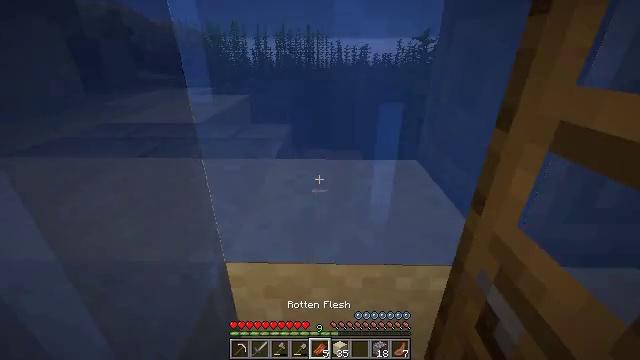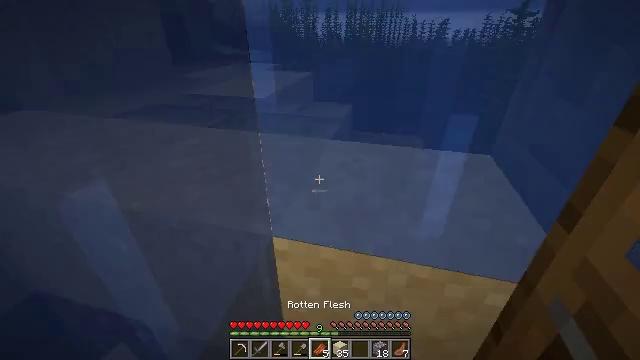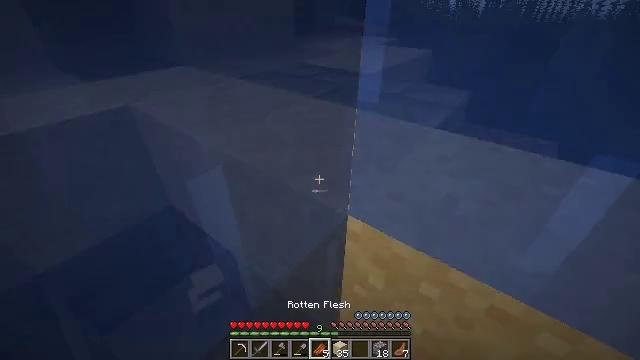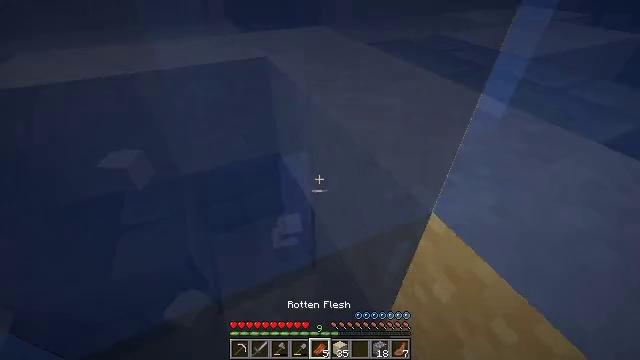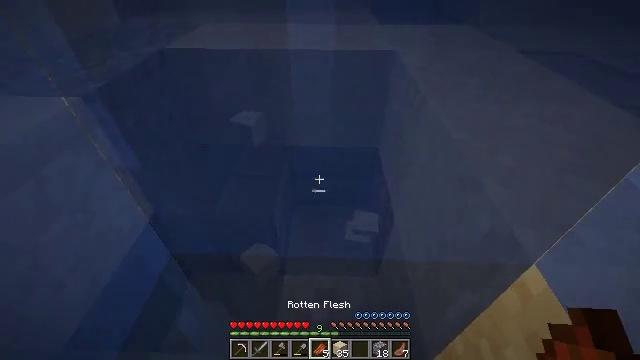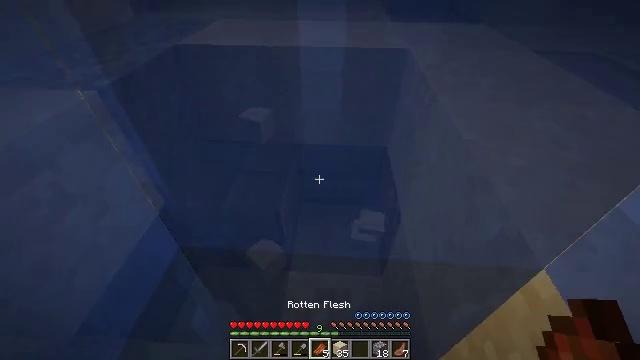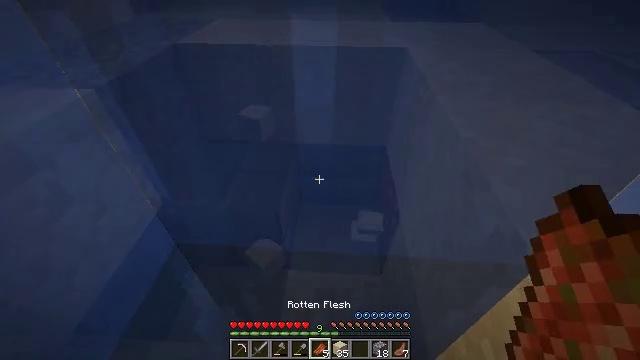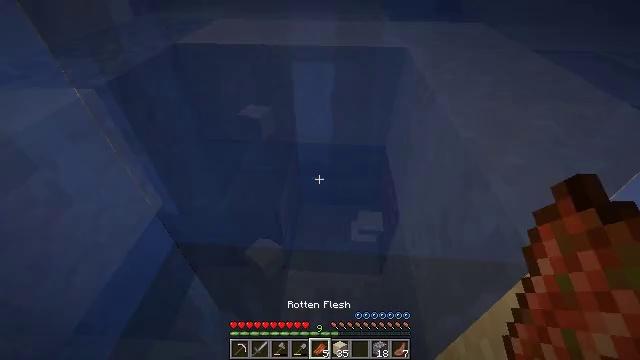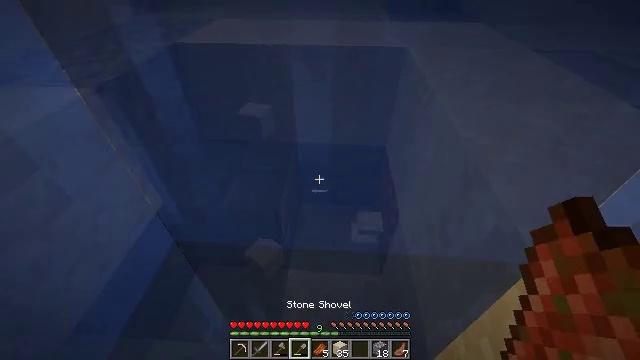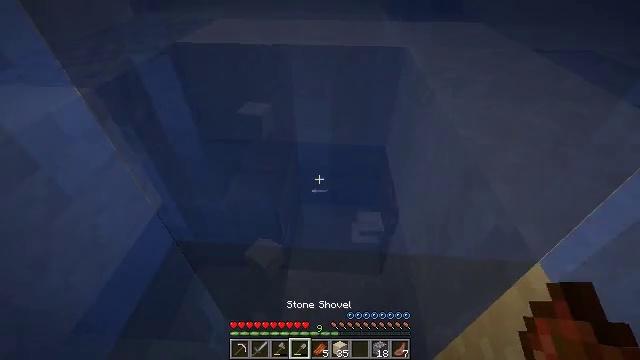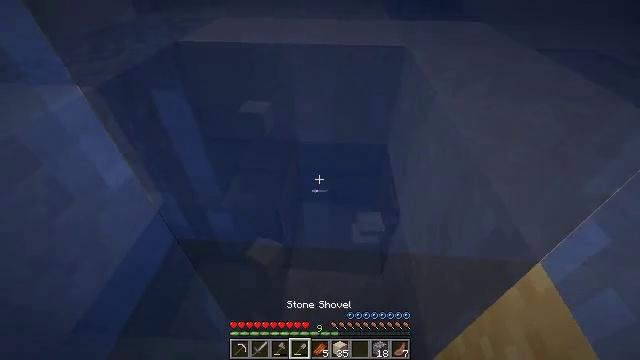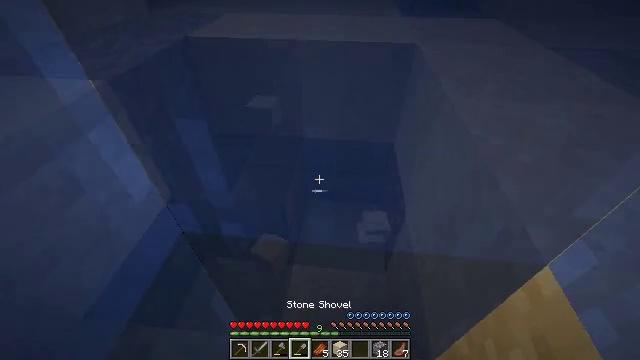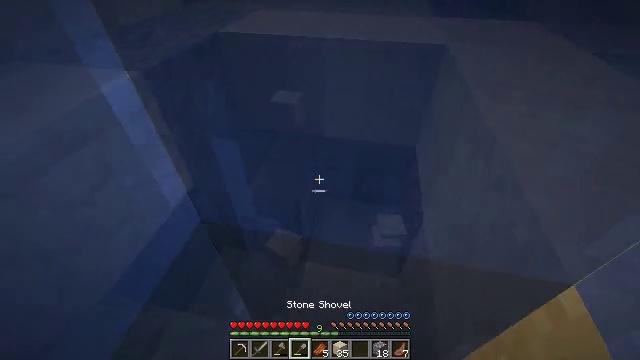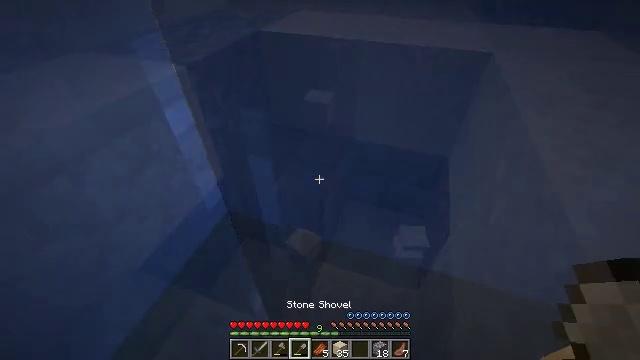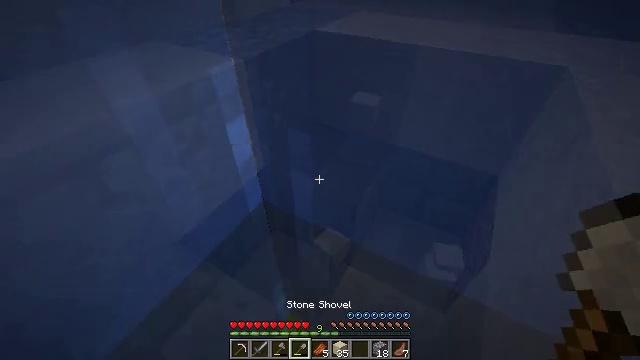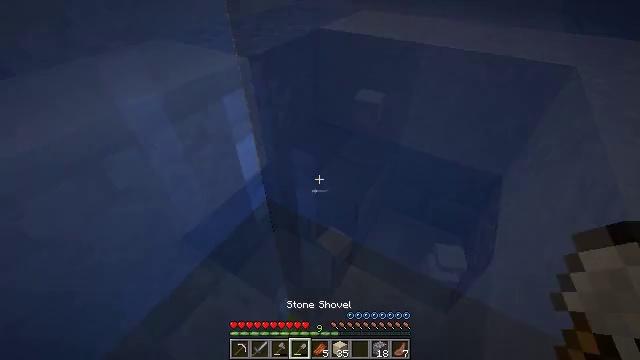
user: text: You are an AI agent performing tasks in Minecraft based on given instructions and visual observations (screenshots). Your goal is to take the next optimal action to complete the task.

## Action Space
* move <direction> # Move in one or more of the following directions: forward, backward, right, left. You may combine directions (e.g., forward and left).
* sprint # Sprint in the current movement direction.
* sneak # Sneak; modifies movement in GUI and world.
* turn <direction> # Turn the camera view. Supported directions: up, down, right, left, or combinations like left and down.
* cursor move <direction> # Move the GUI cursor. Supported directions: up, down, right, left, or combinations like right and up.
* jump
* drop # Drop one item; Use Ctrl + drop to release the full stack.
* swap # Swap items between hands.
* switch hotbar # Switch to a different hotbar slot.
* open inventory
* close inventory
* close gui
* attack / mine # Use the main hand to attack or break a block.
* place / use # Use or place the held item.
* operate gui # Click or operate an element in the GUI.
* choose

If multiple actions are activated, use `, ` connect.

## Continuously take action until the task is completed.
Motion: motion action
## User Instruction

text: Attack the ground to gather sand.
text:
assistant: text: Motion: turn left and down
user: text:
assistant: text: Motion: turn left and down
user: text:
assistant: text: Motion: turn left and down
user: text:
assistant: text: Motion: turn left and down
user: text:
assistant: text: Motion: turn left
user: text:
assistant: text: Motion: no_op
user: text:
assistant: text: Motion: no_op
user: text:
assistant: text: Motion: no_op
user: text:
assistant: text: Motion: no_op
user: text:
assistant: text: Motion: no_op
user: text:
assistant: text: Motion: turn left
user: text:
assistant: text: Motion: turn left
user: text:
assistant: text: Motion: turn left
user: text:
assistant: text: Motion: turn left
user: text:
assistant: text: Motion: attack / mine
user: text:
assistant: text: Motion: attack / mine
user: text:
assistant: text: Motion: attack / mine
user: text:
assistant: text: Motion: turn left and down, attack / mine
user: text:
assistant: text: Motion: turn left and down, attack / mine
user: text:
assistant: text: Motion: turn left and down, attack / mine
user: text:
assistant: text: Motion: turn left and up, attack / mine
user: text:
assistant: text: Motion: attack / mine
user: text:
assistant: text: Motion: attack / mine
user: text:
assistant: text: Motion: attack / mine
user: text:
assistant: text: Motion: attack / mine
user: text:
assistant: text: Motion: turn left and down, attack / mine
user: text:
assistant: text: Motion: turn left and down, attack / mine
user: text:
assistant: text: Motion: turn left and down, attack / mine
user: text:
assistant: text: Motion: turn down, attack / mine
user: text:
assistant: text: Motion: turn right and down, attack / mine